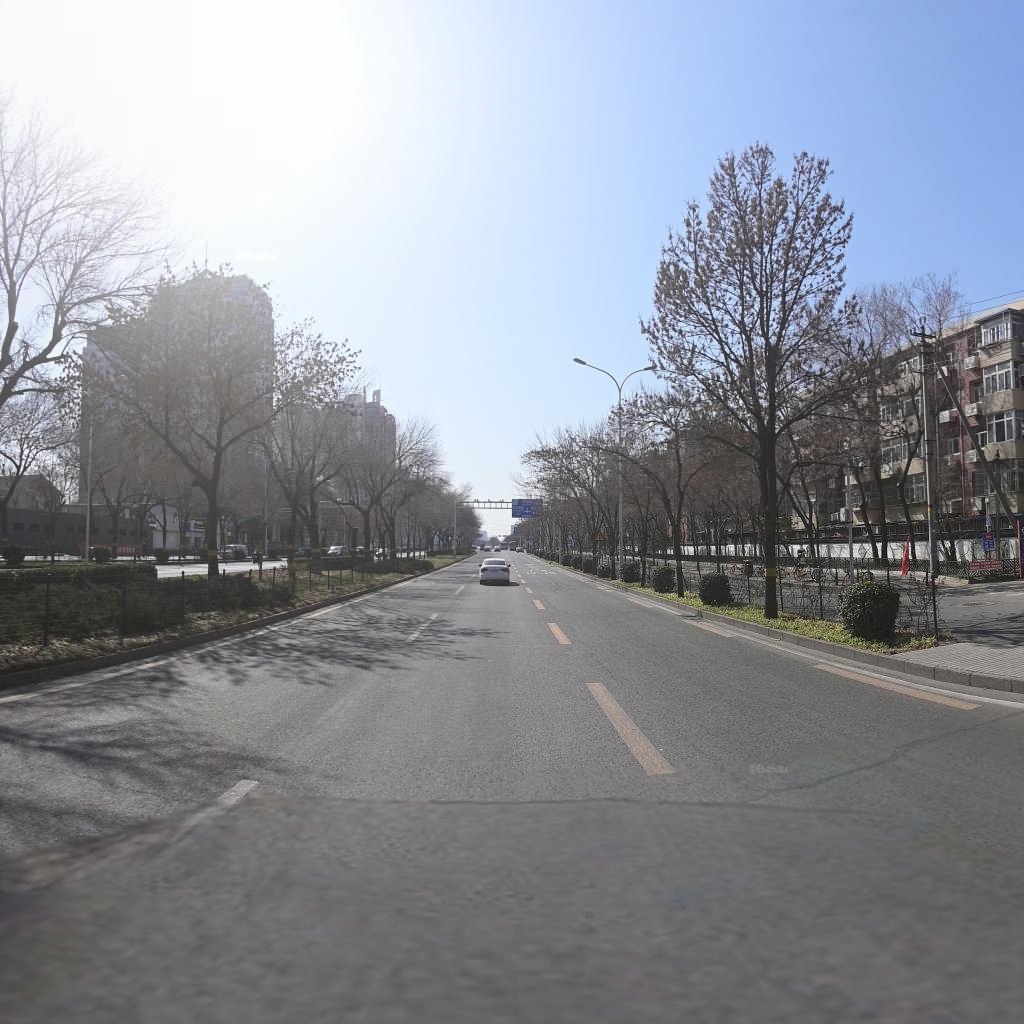
Region: Haidian
Road damage annotations: transverse patch, longitudinal crack, longitudinal crack, transverse crack